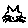
Label: cat